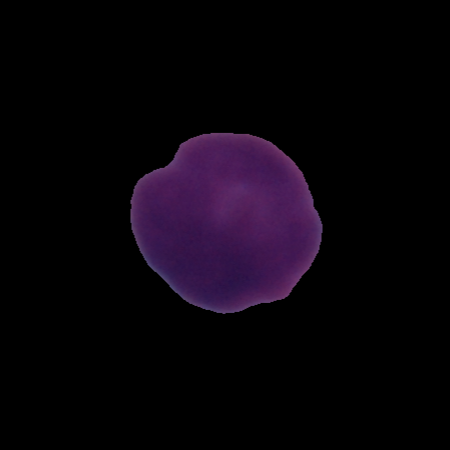
Label: cancer